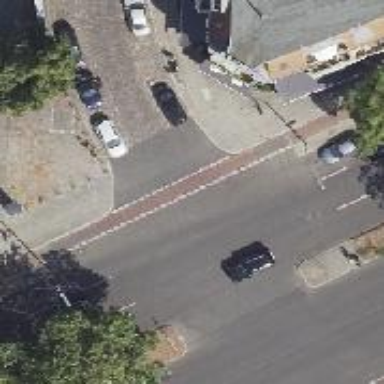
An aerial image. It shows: Unmarked crossing on footway.